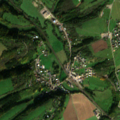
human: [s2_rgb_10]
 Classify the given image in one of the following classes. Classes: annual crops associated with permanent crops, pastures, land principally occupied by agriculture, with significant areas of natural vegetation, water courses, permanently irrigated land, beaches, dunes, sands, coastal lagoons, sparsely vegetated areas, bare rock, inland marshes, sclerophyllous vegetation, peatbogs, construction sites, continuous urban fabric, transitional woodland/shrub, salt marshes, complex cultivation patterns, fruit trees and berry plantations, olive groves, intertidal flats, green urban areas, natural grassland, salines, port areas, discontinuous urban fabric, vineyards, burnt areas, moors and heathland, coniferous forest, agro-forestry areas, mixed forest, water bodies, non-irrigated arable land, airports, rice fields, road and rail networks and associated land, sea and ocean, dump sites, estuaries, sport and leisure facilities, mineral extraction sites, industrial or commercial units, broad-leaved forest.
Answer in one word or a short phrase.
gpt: discontinuous urban fabric, pastures, land principally occupied by agriculture, with significant areas of natural vegetation, mixed forest